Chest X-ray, AP view. Patient: 53 years old, sex M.
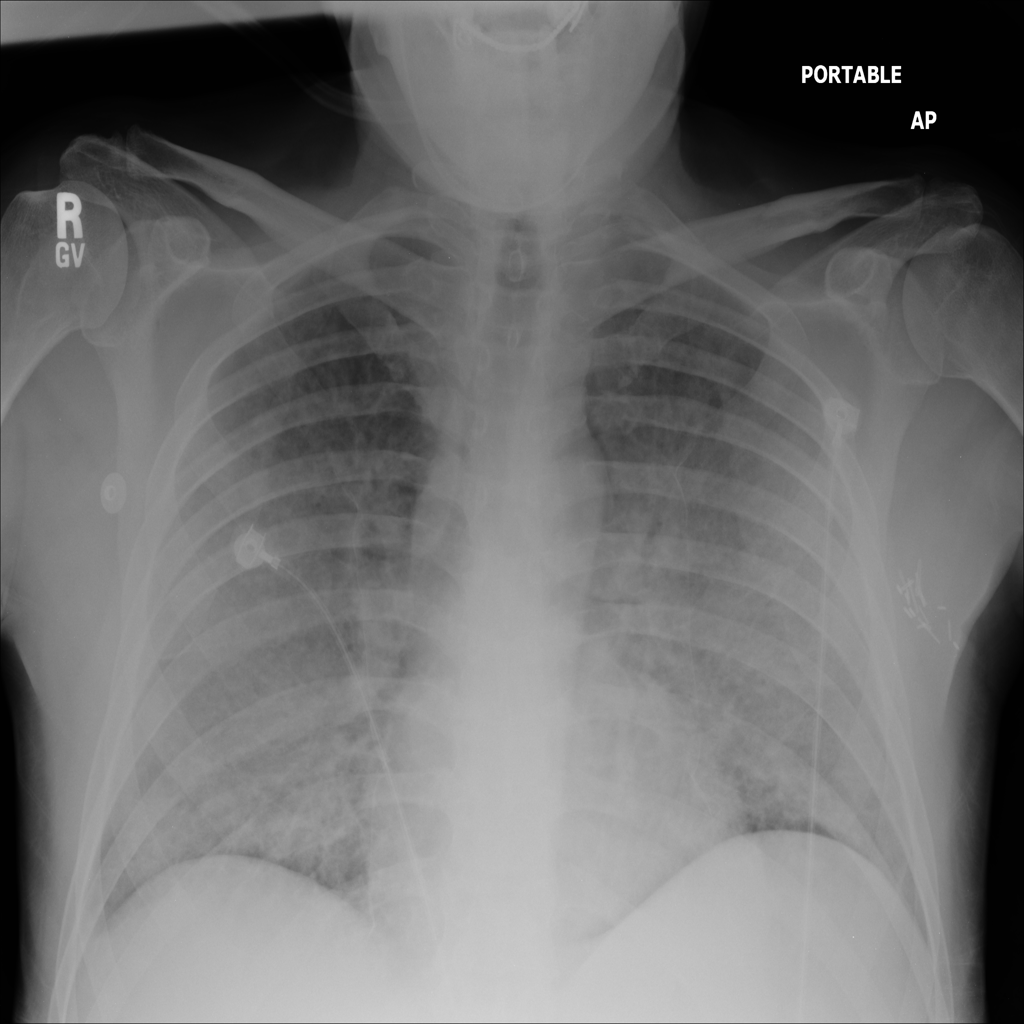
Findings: Edema